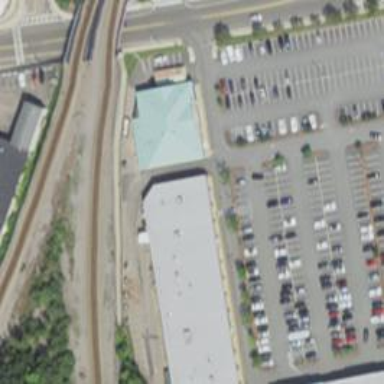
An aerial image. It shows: Parking space.